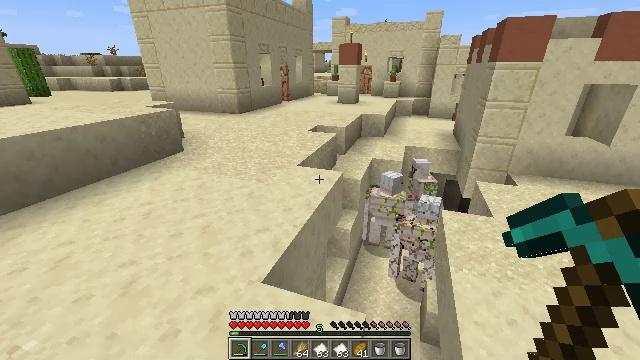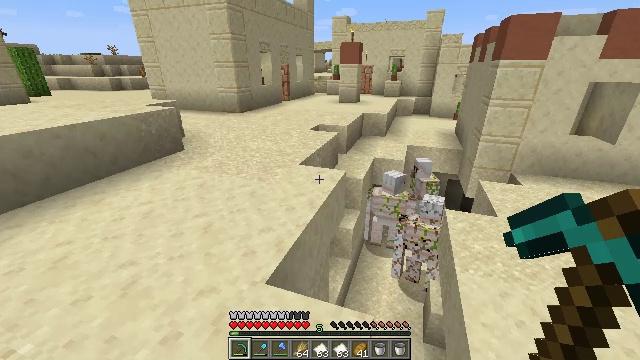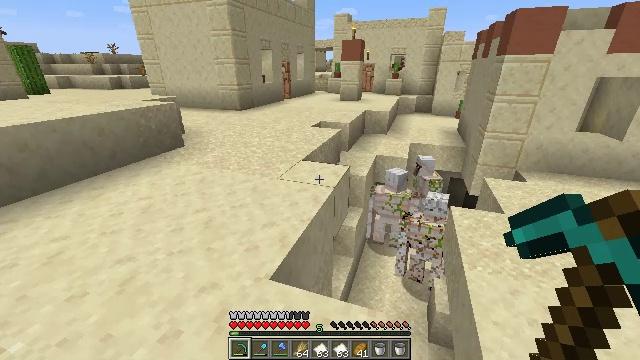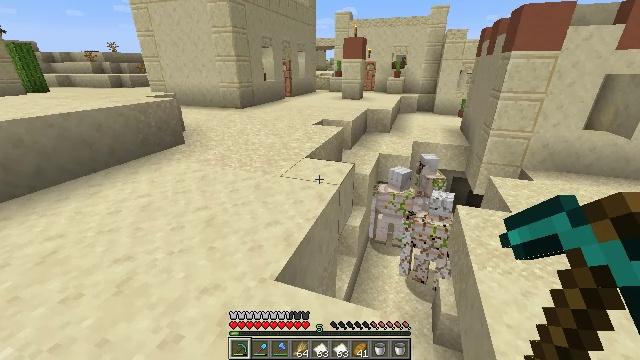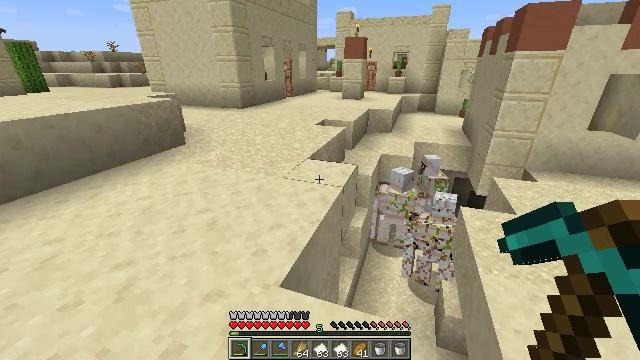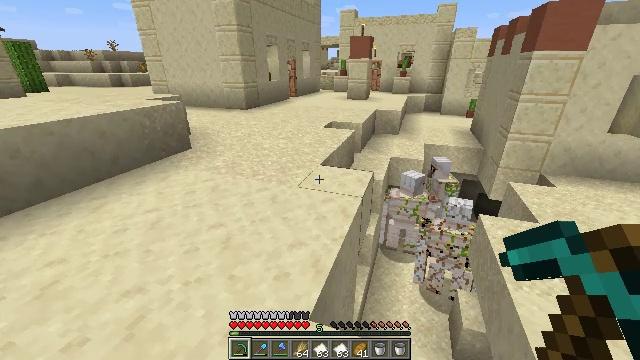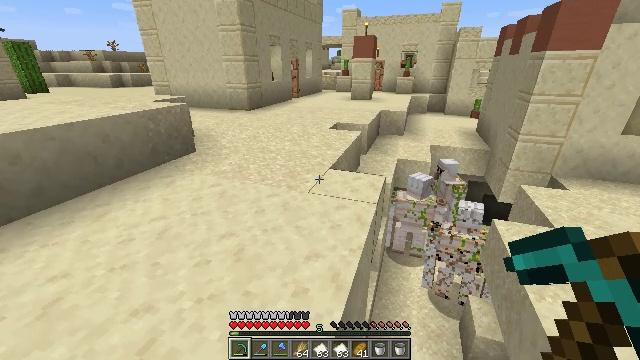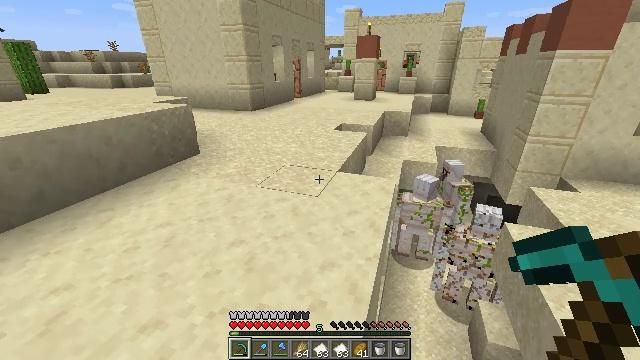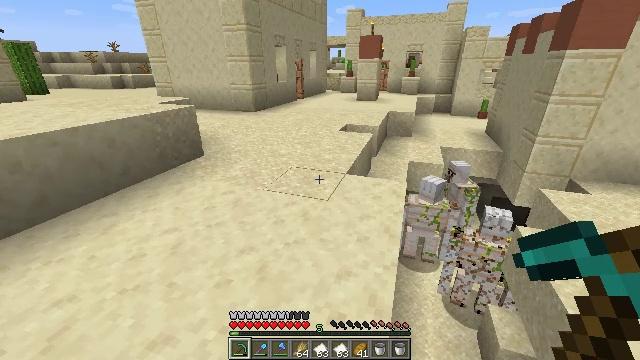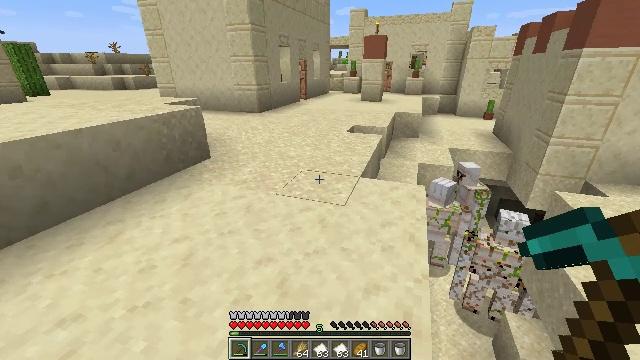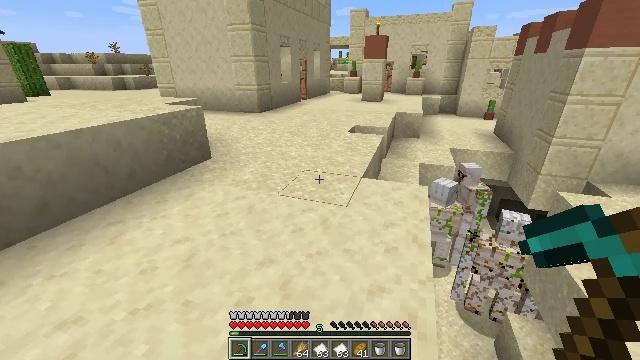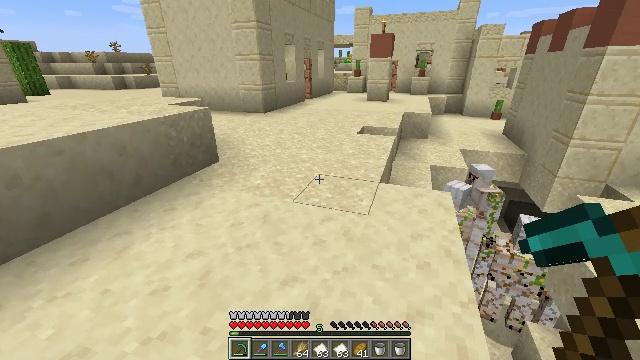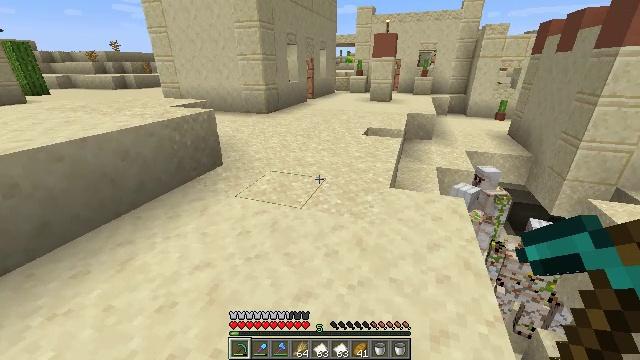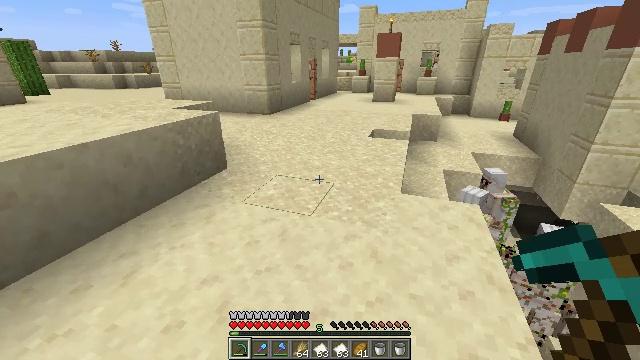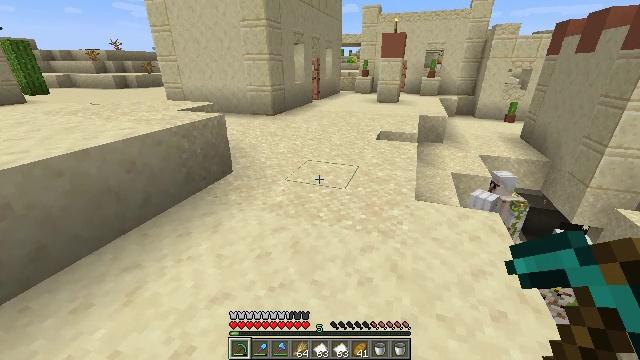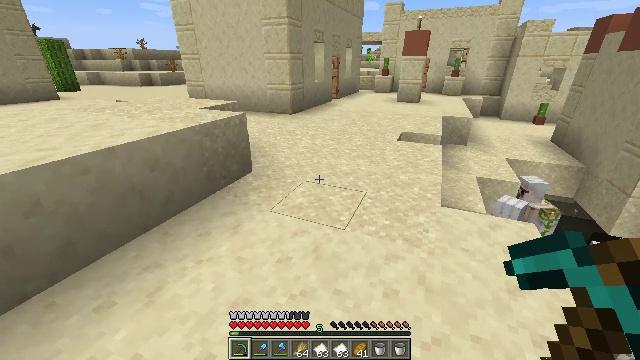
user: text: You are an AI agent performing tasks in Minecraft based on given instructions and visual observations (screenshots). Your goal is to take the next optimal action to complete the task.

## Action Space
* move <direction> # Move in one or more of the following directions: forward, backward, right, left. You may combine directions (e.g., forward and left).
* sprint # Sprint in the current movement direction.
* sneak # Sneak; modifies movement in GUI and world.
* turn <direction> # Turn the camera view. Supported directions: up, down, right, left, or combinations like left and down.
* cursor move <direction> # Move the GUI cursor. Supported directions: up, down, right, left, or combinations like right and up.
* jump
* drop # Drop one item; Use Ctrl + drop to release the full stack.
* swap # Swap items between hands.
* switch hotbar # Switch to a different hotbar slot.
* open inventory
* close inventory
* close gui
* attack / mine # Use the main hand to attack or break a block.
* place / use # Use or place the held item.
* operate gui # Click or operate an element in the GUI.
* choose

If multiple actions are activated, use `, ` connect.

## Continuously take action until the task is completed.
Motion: motion action
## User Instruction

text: Mine a hay block from the field.
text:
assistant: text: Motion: move forward and move left, jump
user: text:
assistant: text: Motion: move forward and move left
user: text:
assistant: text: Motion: move forward and move left
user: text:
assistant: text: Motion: move forward and move left
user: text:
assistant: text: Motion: move forward and move left
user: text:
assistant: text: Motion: move forward and move left
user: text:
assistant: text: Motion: move forward and move left
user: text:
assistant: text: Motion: move forward and move left
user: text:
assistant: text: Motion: move forward and move left
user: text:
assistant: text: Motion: move forward and move left
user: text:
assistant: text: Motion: move forward and move left
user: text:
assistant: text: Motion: move forward and move left
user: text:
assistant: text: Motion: move forward and move left
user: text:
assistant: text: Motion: move forward and move left
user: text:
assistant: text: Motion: move forward, turn left
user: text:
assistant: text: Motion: move forward, turn left
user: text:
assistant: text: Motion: move forward, turn left
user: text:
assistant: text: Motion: move forward
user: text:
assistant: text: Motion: move forward, turn left
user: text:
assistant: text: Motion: move forward, turn left
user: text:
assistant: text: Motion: move forward, turn left
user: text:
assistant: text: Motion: move forward, turn left
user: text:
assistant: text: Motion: move forward, turn left
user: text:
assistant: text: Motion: move forward, turn left
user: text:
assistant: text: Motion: move forward, turn left
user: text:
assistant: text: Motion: move forward, turn left, jump
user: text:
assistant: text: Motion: move forward, turn left, jump
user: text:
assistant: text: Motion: move forward, turn left, jump
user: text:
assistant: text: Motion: move forward, turn left, jump
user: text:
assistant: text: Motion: move forward, turn left, jump